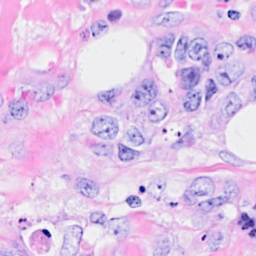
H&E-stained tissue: Breast